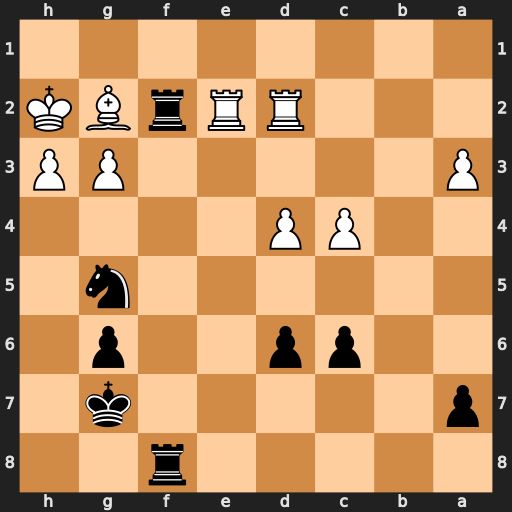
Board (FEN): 5r2/p5k1/2pp2p1/6n1/2PP4/P5PP/3RRrBK/8
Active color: b
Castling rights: -
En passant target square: -
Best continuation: Nf3+ Kh1 Nxd2 Rxf2 Rxf2